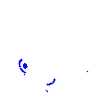
Particle: electron